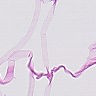
Metastatic tissue present: no